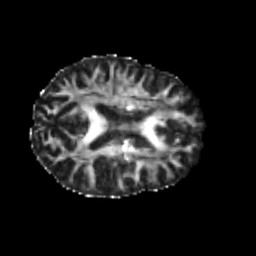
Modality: FA
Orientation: axial
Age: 24
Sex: male
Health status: healthy
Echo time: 0.074 s